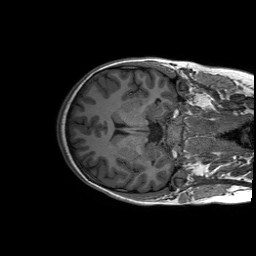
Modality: T1w
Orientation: axial